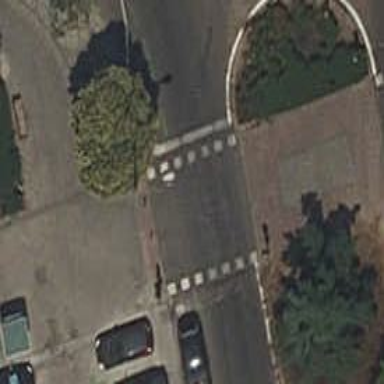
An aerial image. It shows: Crossing with traffic signals.